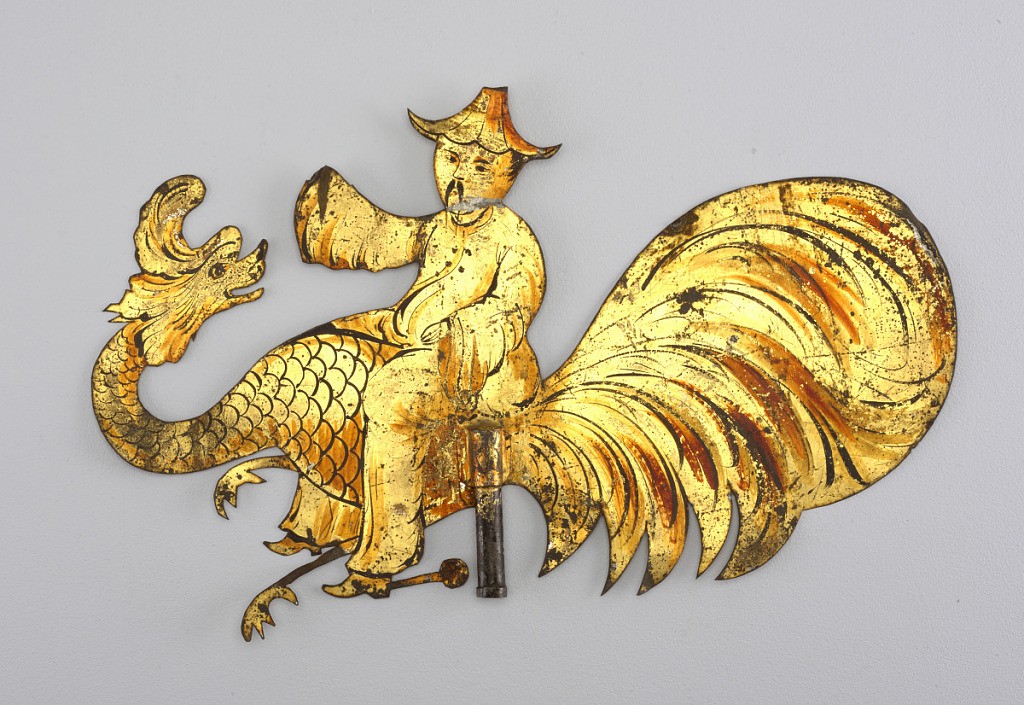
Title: weathervane
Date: ca. 1750
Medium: Gilt tôle
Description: Chinese man astride a fantastic creature with a dragon's head and rooster's tail.